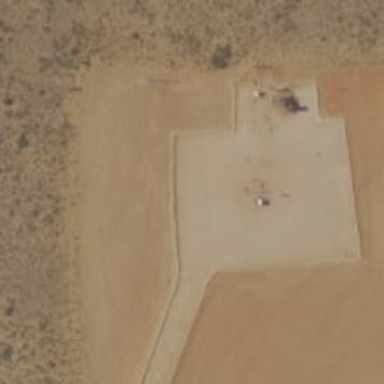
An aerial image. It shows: Petroleum well.